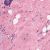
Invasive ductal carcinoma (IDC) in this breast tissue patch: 1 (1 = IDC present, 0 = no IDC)